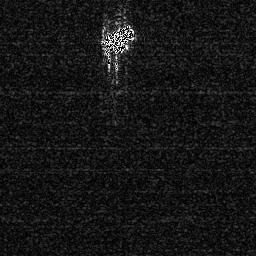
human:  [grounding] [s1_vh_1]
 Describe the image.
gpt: In the satellite image, there is  <ref>1 medium ship </ref> <box>[[37, 8, 52, 23, 0]]</box> located at top.